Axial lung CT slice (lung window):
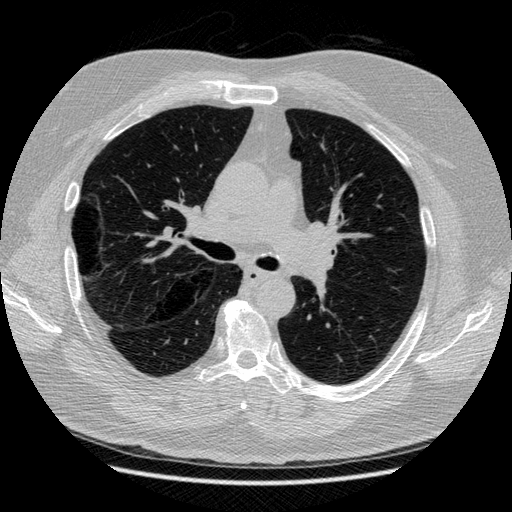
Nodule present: no